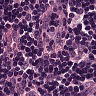
Metastatic tissue present: no